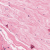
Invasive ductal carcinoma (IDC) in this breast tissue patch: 0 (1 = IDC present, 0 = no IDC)